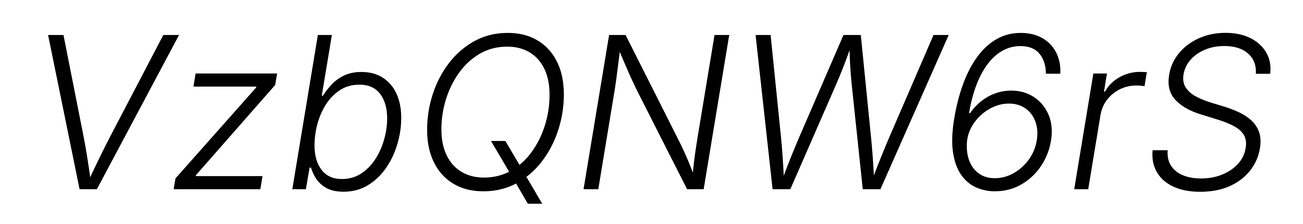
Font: Inter-Italic_Light_Italic